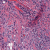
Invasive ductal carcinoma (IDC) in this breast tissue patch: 0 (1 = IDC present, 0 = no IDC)